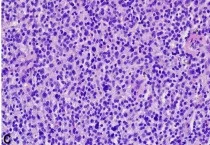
Histopathological assessment of the tumor. (A-C). Throat tumor biopsy showing sheets of plasma cells. H&E. (x 400).
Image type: pathology (h&e)